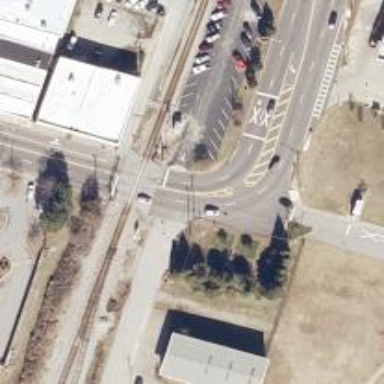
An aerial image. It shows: Level crossing on the railway with lights.